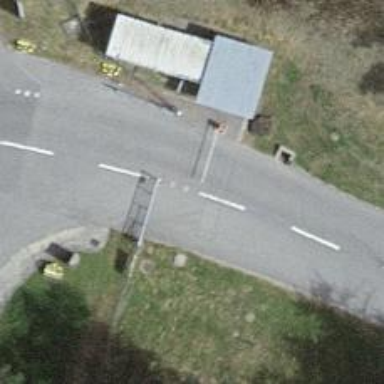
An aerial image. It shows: Lift gate barrier.